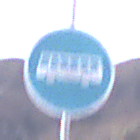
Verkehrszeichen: Busssonderstreifen
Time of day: Dusk
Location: Outdoor (Nature)
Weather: Clear
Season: NotSpecified
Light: Natural